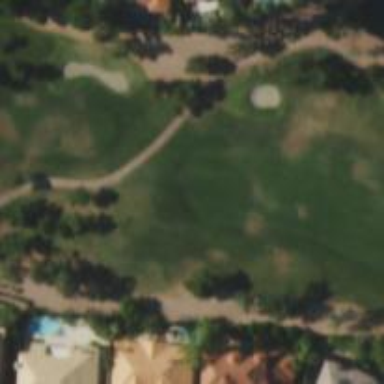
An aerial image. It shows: Golf hole.